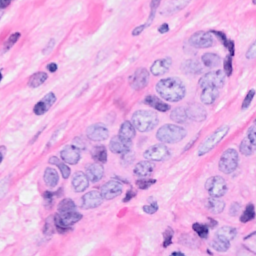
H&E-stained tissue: Breast